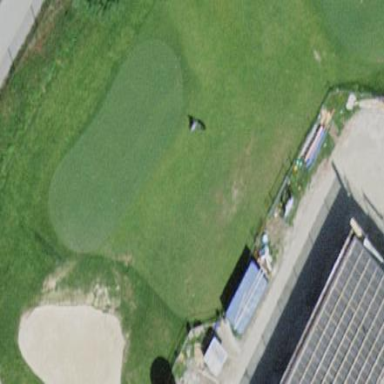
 ideal for leisure and sports activities."